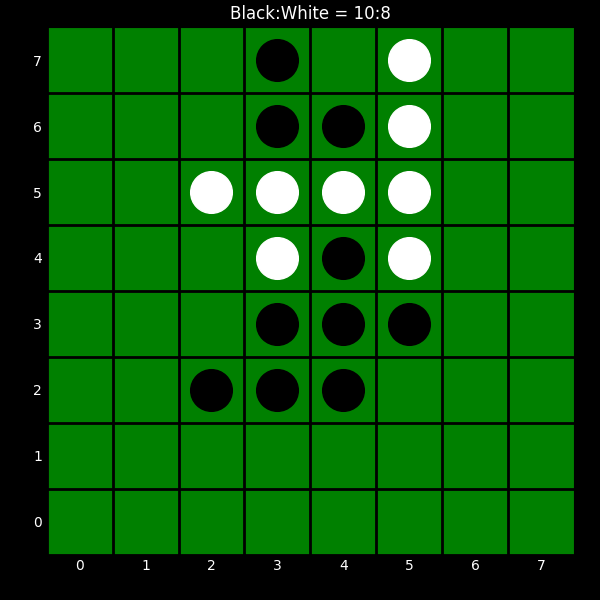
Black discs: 10
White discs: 8